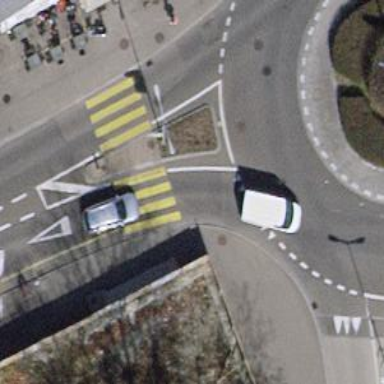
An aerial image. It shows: Traffic calming island.